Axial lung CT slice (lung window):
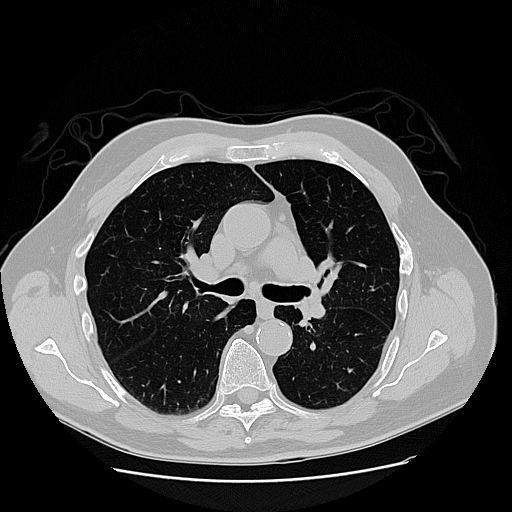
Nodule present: no